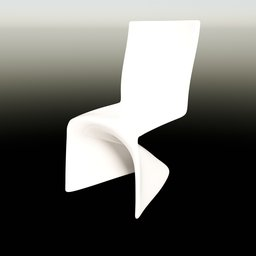
Label: furniture